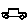
Label: car